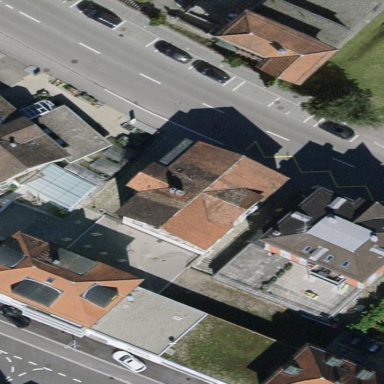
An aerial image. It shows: Gabled roof on building that houses apartments.